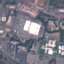
Land use / land cover class: Industrial